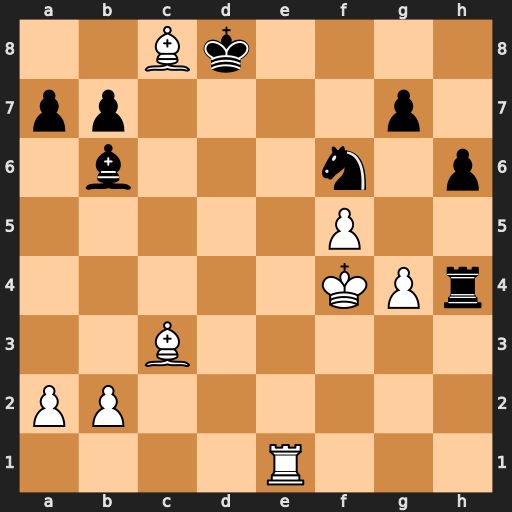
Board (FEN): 2Bk4/pp4p1/1b3n1p/5P2/5KPr/2B5/PP6/4R3
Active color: w
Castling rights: -
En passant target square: -
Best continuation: Bxf6+ gxf6 Kg3 Bf2+ Kxf2